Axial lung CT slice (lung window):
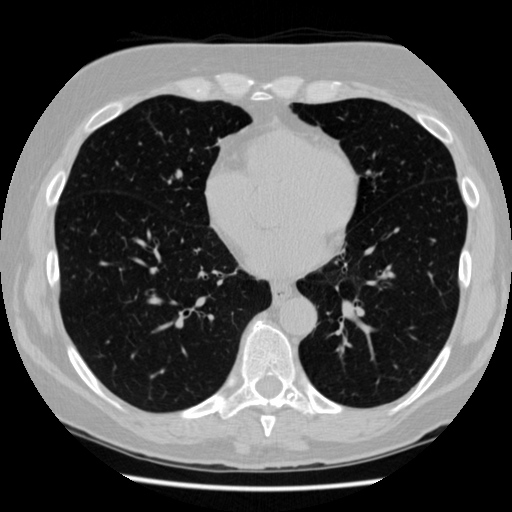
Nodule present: no